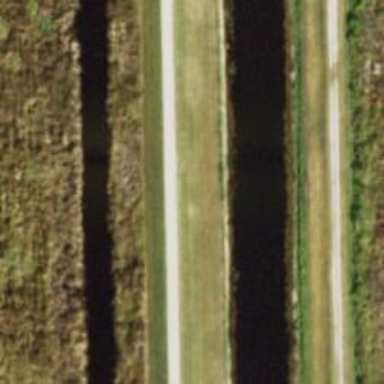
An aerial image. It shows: Track road with embankment.